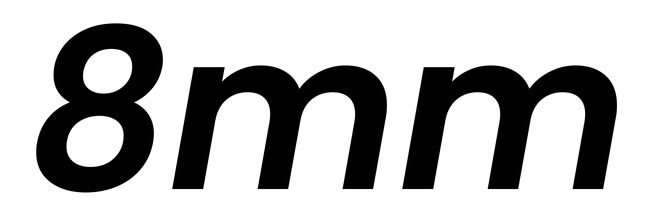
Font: Poppins-SemiBoldItalic